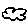
Label: cloud